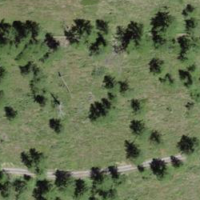
EUNIS habitat code: 26
Species observed at this site:
Aster alpinus
Cyaniris semiargus
Bartsia alpina